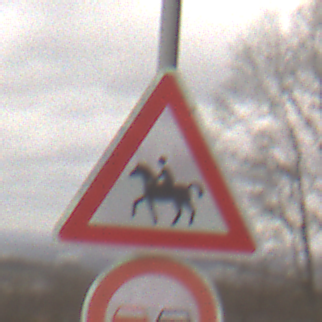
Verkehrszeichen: ReiterRechts
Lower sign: Ueberholverbot
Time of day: Midday
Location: Outdoor (Nature)
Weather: Overcast
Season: NotSpecified
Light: Natural